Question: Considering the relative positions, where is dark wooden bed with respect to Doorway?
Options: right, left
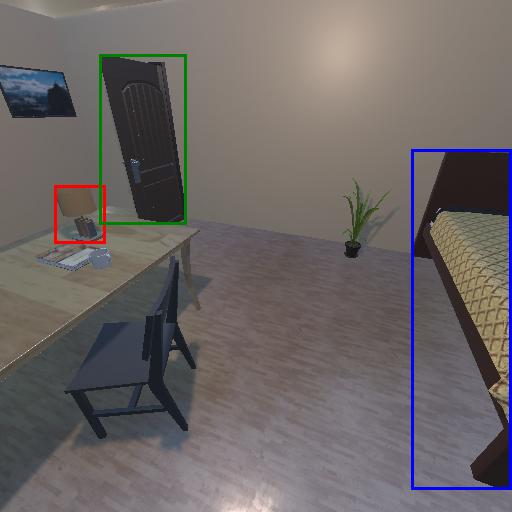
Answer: right